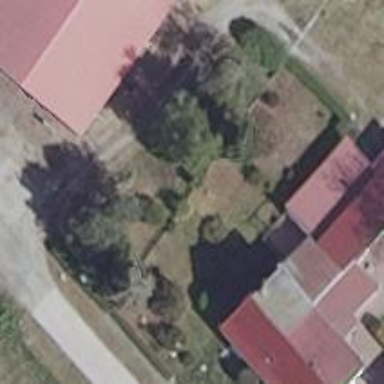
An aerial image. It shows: Simple and straightforward house.